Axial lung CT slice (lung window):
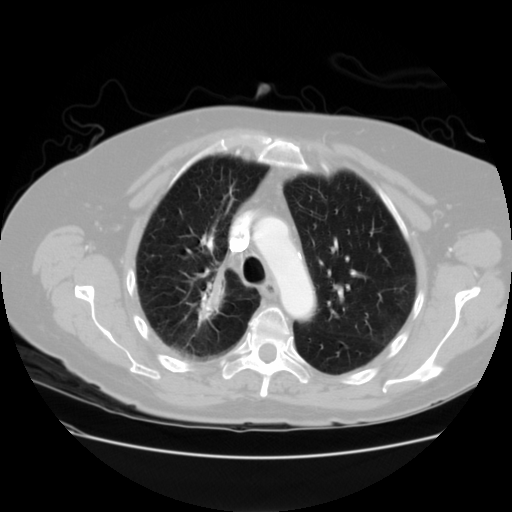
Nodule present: no